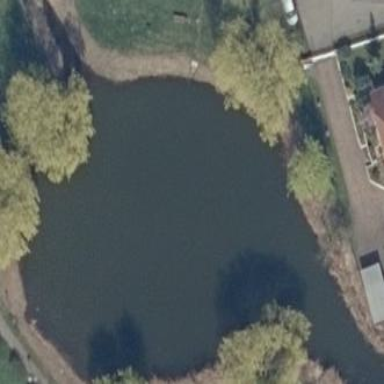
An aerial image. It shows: Peaceful pond surrounded by nature.